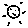
Label: sun